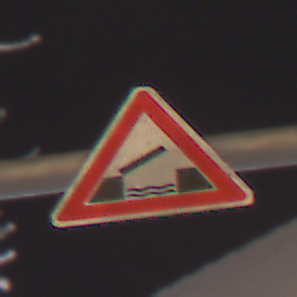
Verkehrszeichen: BeweglicheBruecke
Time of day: Night
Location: Outdoor (Urban)
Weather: Overcast
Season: Winter
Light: Artificial